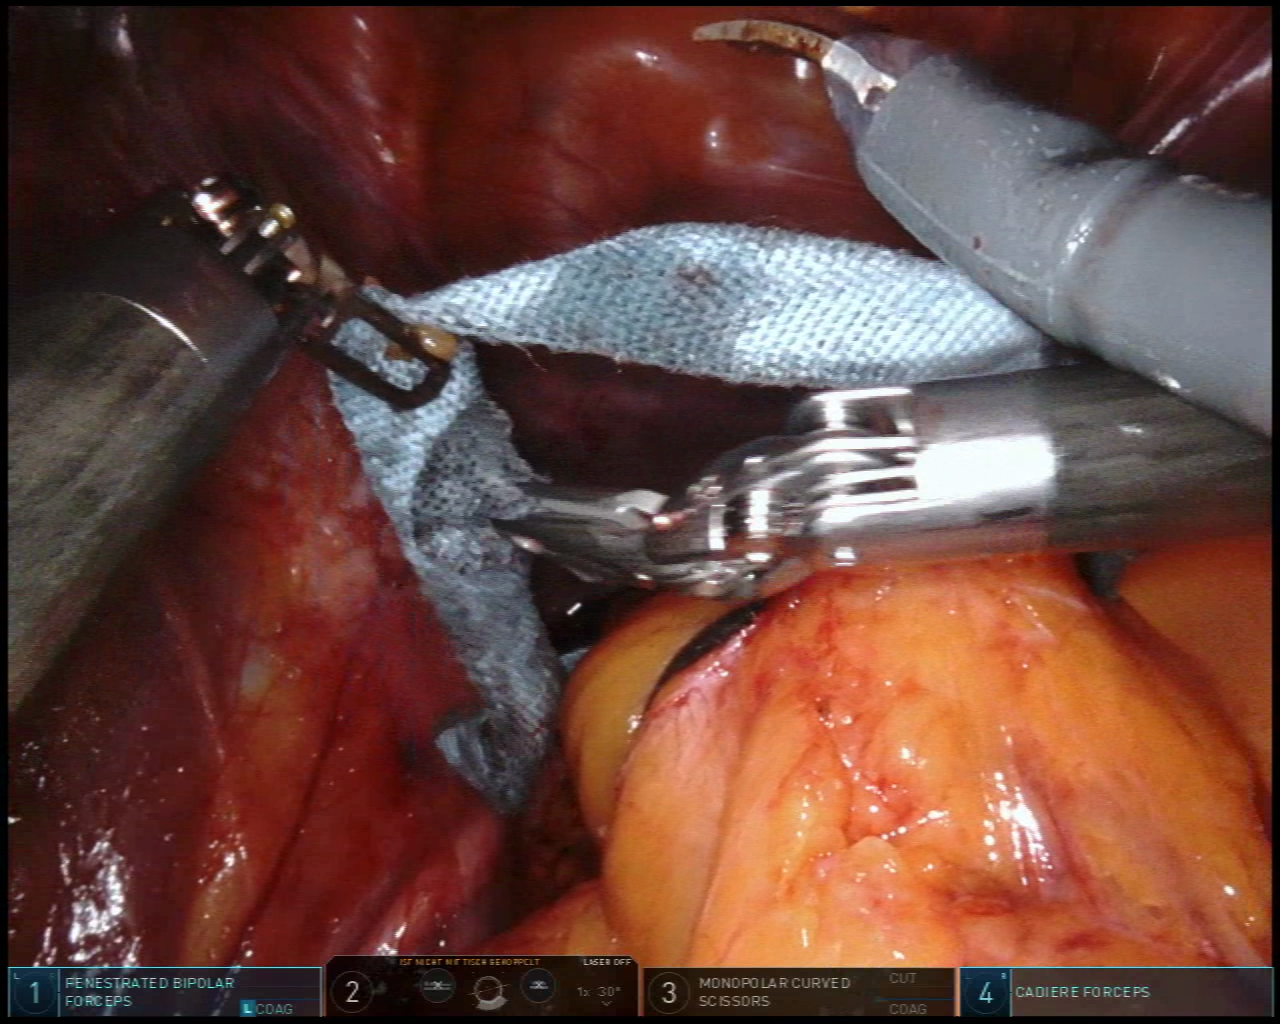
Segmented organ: ureter
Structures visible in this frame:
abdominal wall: yes
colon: no
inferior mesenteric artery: no
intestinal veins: no
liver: no
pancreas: no
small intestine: no
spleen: no
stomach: no
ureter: yes
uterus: no
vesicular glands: no